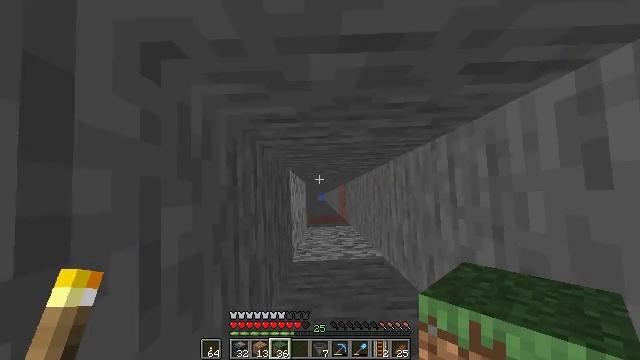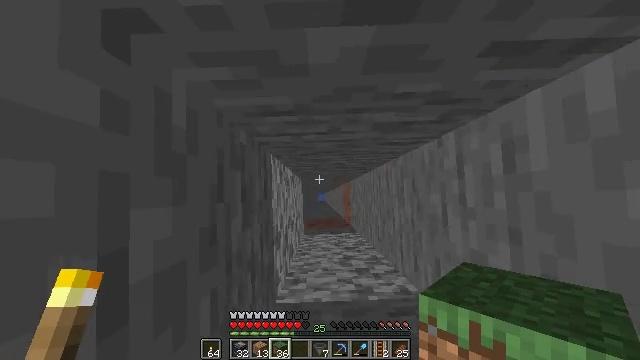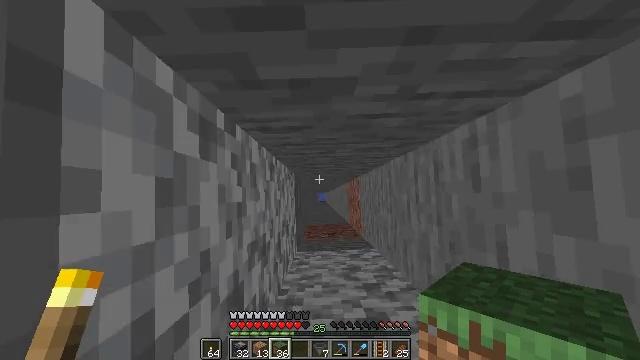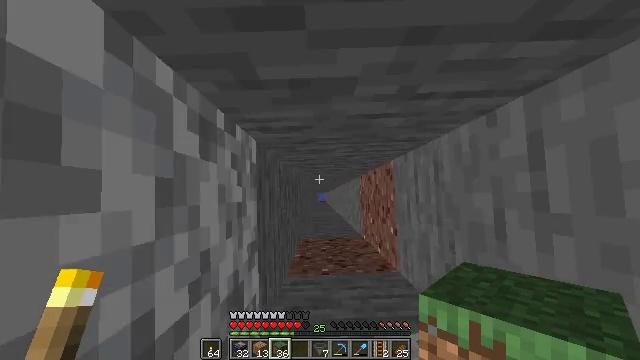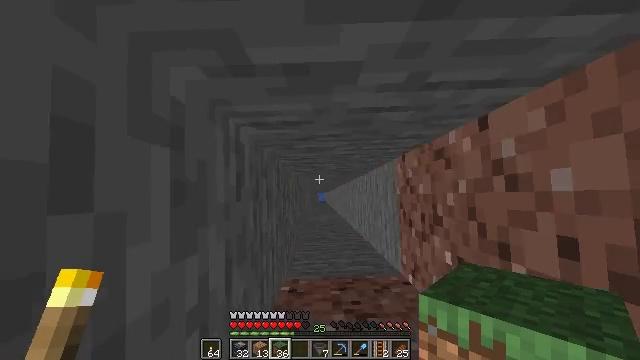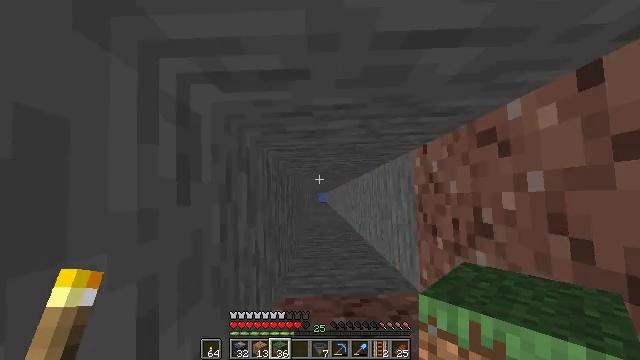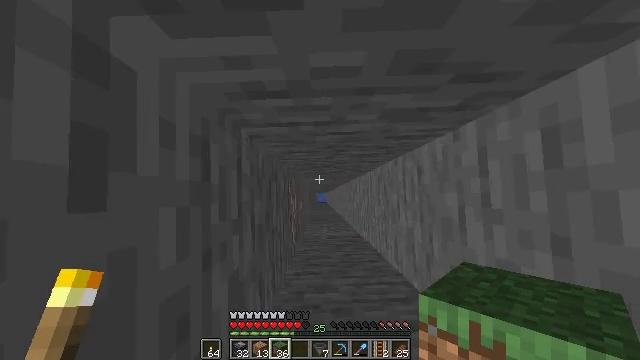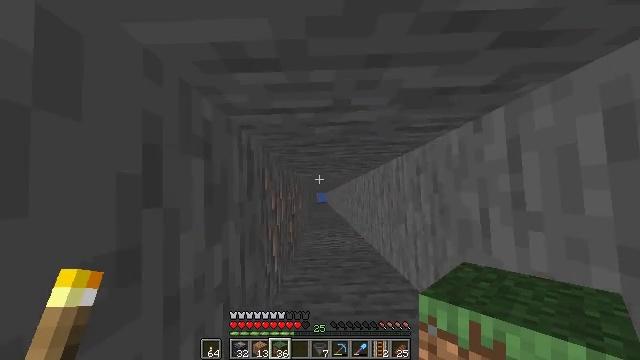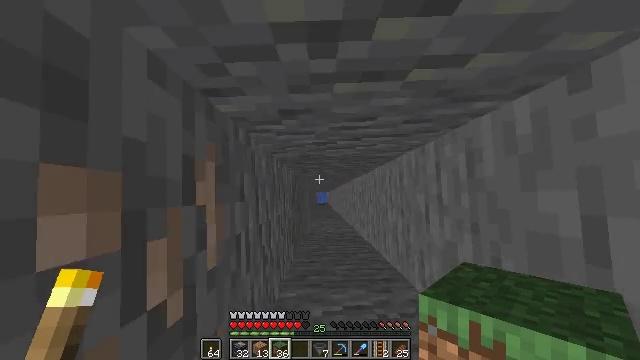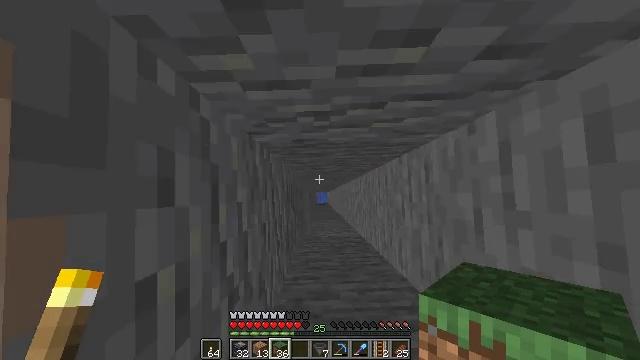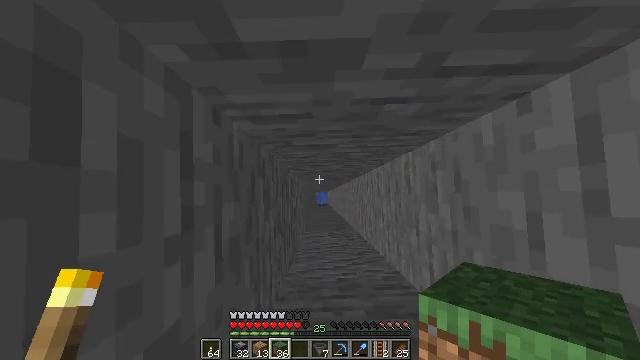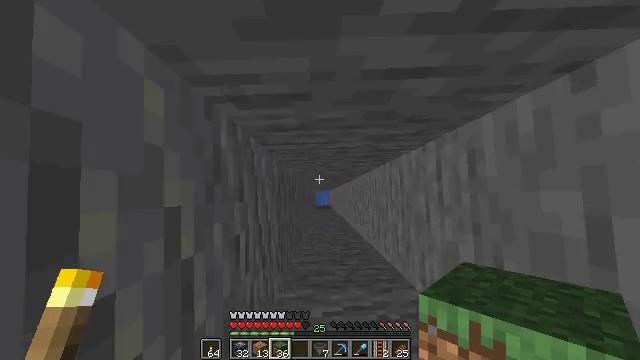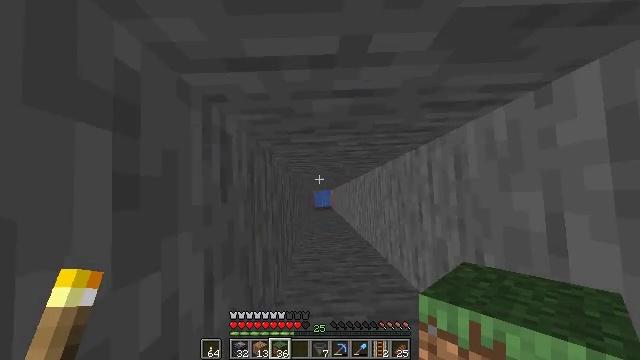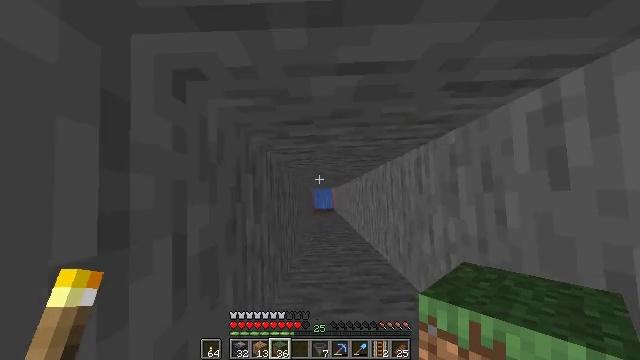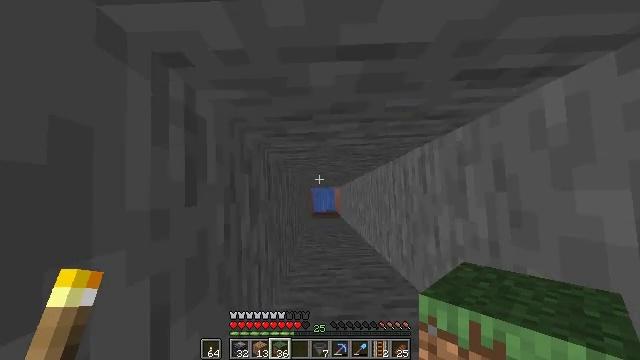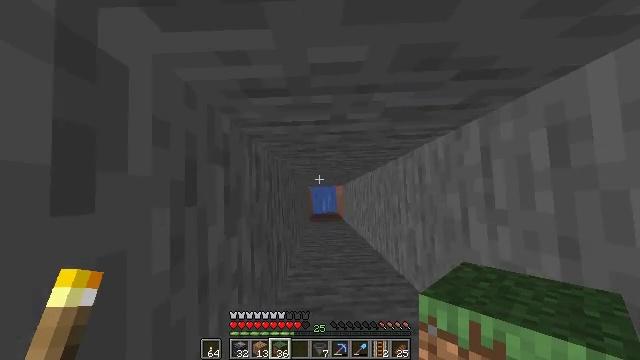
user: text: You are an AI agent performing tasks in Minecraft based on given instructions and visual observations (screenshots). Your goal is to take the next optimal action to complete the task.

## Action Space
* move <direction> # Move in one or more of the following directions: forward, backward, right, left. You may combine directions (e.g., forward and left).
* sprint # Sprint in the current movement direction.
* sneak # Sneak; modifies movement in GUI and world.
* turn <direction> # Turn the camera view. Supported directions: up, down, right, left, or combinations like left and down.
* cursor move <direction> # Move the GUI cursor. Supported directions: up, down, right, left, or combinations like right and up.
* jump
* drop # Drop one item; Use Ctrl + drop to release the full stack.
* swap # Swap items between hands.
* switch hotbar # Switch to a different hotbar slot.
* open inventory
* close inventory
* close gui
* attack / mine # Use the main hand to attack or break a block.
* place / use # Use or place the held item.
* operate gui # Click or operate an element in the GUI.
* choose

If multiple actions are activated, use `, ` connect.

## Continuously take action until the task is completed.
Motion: motion action
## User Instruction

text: Construct a piston using the necessary materials.
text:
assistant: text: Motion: no_op
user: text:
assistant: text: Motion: no_op
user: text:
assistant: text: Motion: no_op
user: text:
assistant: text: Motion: no_op
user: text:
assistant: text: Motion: no_op
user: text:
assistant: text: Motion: no_op
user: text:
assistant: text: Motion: no_op
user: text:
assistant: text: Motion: no_op
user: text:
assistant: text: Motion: no_op
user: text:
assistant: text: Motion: no_op
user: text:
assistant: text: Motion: no_op
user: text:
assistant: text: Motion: no_op
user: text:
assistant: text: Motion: no_op
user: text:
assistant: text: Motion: no_op
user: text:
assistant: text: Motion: no_op
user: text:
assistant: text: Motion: no_op
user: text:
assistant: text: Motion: no_op
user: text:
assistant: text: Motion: no_op
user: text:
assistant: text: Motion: turn up
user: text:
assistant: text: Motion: turn right and up
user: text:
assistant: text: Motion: move forward, turn right and up
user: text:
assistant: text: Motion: move forward, turn left and up
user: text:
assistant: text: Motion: move forward, turn left and up
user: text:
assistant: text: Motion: move forward, turn left and up
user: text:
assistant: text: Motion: move forward
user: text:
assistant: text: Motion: move forward, sprint
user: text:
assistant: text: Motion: move forward, sprint
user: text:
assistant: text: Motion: move forward, sprint
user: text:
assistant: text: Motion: move forward, sprint
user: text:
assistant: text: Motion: move forward